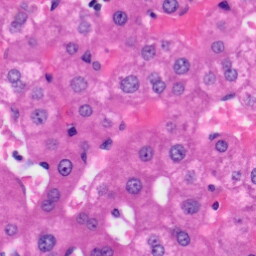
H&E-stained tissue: Liver